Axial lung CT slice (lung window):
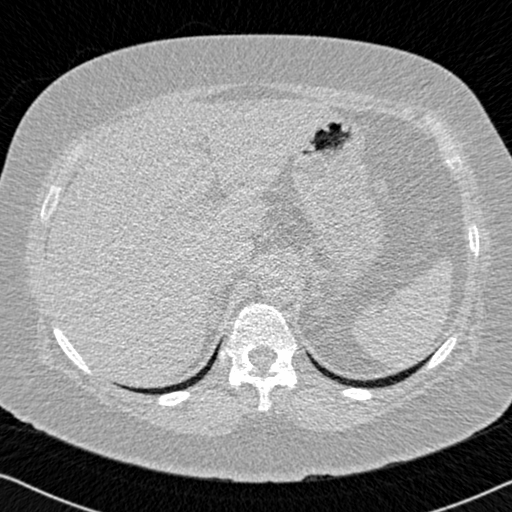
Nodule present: no